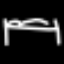
Label: bed